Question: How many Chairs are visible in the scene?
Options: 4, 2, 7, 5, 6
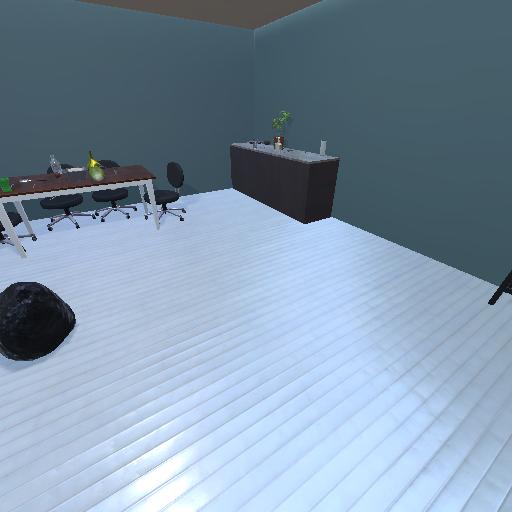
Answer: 4